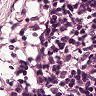
Metastatic tissue present: no